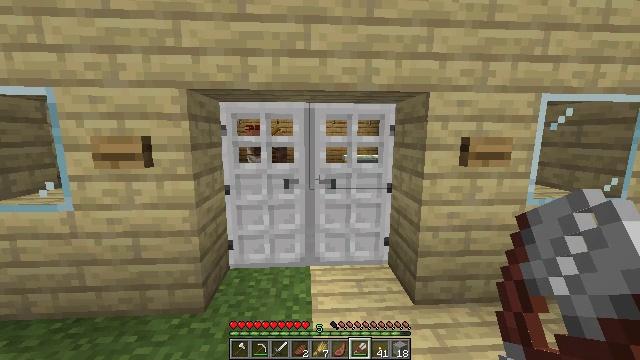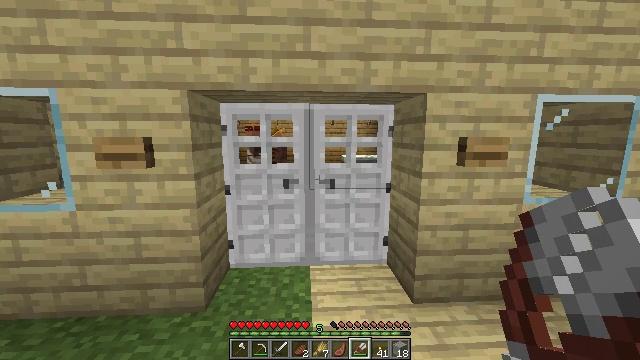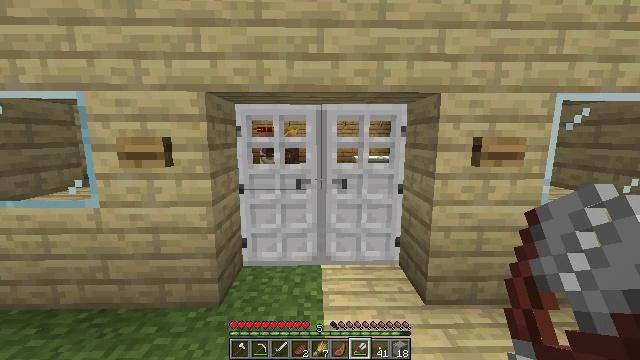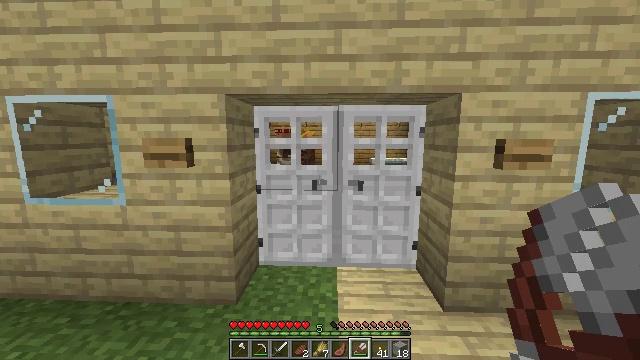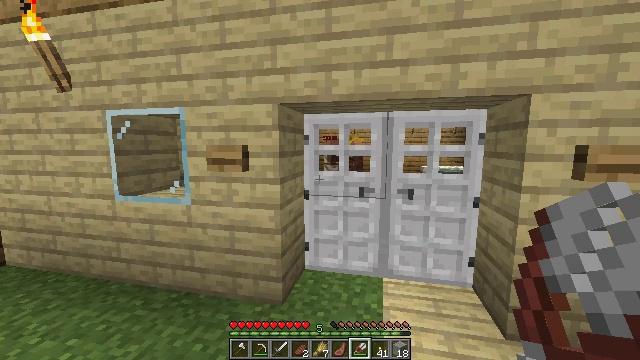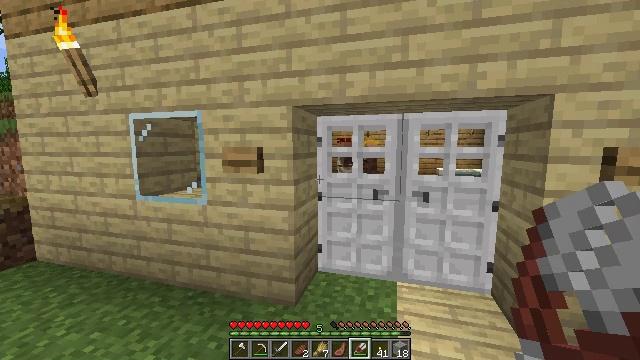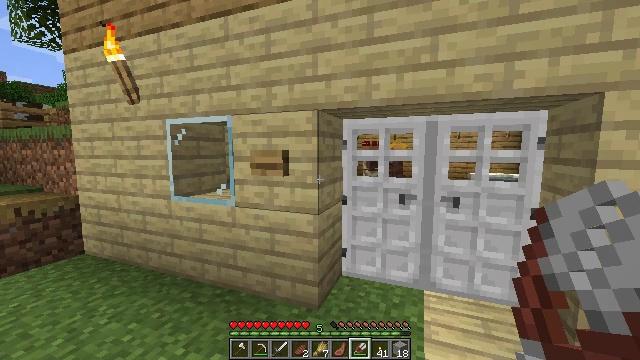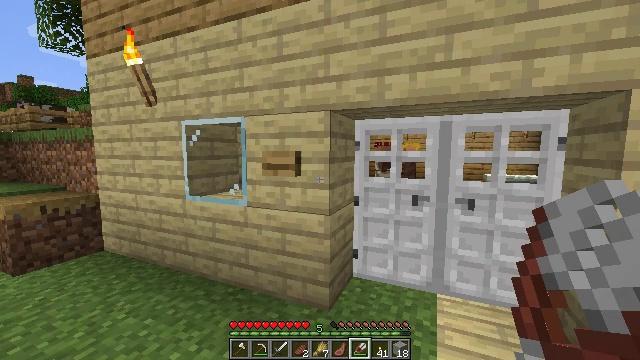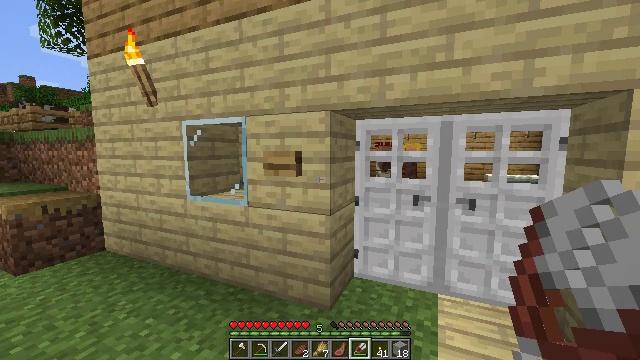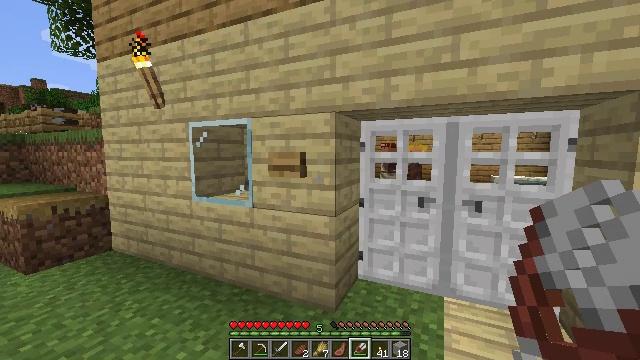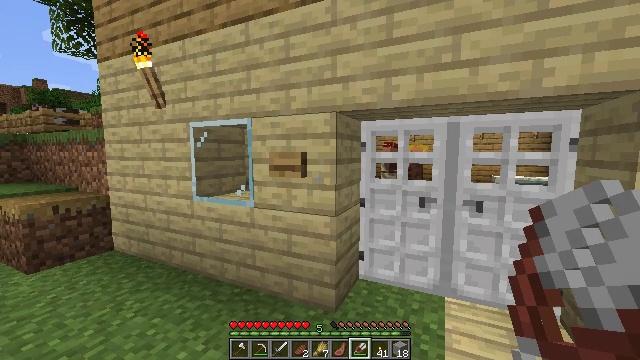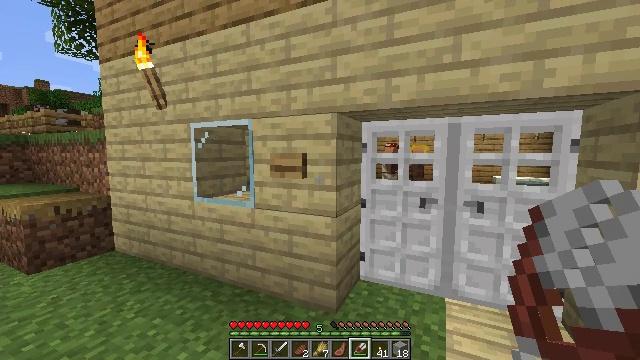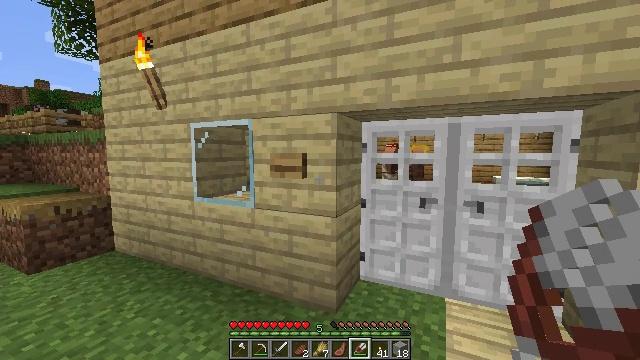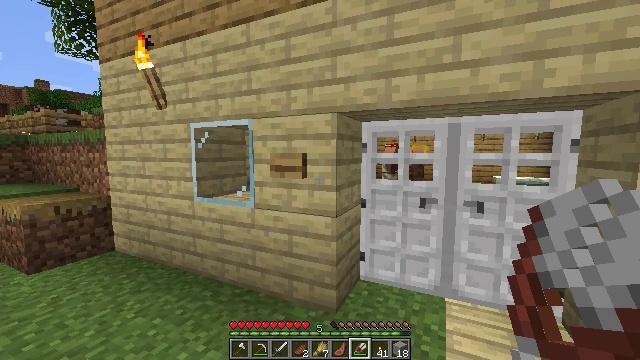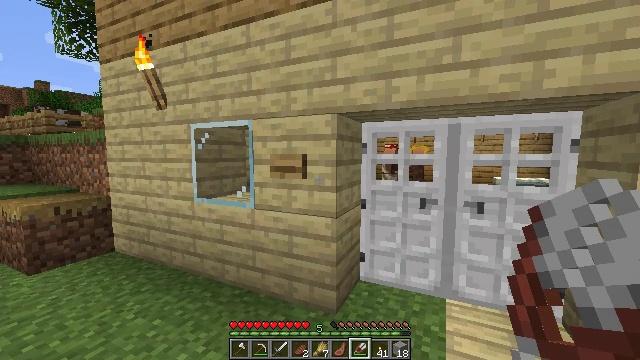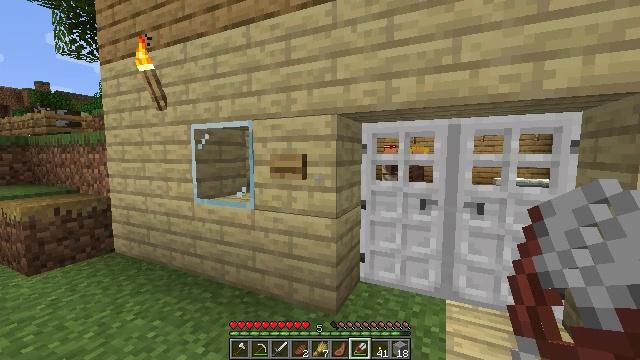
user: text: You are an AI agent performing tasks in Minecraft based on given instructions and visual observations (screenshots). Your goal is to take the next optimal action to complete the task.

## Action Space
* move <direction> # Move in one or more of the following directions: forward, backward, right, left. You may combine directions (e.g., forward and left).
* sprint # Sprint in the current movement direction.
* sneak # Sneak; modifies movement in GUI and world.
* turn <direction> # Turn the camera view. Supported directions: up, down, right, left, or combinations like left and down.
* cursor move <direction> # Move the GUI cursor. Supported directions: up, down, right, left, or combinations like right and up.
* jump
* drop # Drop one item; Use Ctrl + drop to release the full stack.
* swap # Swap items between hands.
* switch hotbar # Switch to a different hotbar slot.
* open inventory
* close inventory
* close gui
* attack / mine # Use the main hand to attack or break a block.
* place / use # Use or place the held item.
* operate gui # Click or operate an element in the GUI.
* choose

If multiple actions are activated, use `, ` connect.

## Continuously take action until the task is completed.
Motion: motion action
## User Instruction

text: Combine wool and wooden planks to make a gray bed.
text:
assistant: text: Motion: no_op
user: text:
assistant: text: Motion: turn left
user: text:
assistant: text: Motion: turn left
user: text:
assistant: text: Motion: turn left and up
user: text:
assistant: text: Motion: turn left
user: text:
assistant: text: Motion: turn left
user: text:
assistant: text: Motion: turn left
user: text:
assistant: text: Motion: no_op
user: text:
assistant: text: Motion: turn left
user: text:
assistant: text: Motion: no_op
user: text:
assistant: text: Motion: no_op
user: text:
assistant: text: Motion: no_op
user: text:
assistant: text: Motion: no_op
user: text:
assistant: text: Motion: no_op
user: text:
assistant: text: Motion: no_op
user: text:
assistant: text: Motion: no_op
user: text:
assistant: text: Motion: no_op
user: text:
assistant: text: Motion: use / place
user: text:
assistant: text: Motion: use / place
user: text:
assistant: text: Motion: no_op
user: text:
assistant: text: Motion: turn right
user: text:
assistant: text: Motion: move forward, turn right
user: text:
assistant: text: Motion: move forward, turn right
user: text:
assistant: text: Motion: move forward, turn right
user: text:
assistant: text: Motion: move forward, turn right
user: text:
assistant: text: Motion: move forward
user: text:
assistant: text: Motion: move forward
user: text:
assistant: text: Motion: move forward
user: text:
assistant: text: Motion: move forward
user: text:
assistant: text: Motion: move forward